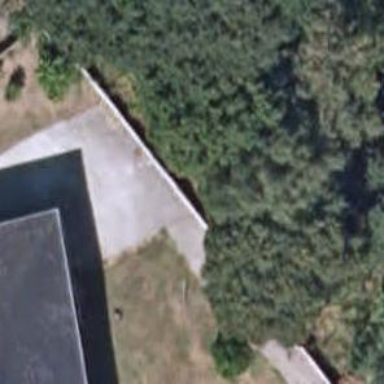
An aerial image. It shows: Fence is in the image.